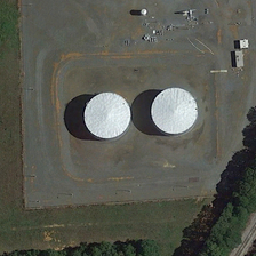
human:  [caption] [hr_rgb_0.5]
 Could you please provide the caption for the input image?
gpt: Two white reservoirs are located on a piece of mud, near two rows of intersecting green trees.

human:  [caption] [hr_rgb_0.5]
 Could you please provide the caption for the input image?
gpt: Two white storage tanks are on the khaki ground, close to two rows of green trees.

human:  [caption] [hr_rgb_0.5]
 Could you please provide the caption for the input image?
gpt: Two white reservoirs are on the earth-colored ground, close to two rows of criss-crossing green trees.

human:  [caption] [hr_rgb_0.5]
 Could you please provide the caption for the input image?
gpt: Two white storage tanks are on the khaki, close to two rows of green trees.

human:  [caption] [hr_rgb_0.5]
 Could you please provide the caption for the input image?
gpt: Two white storage boxes, on a ground with two rows of green trees, close to one row.